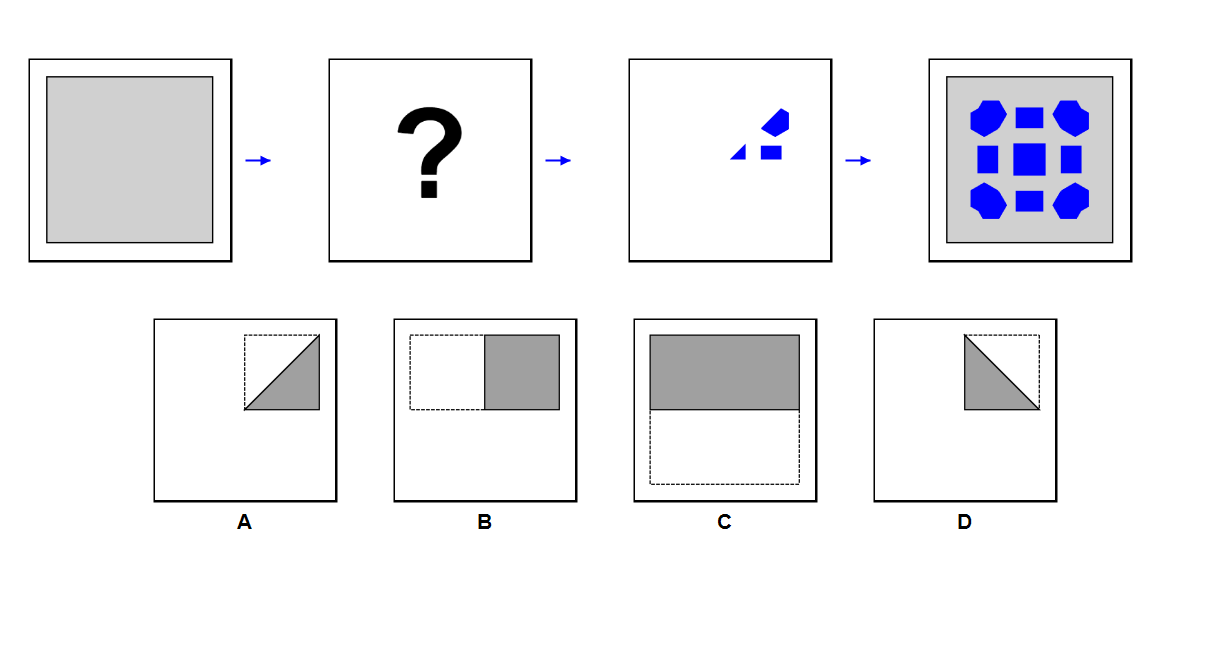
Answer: D